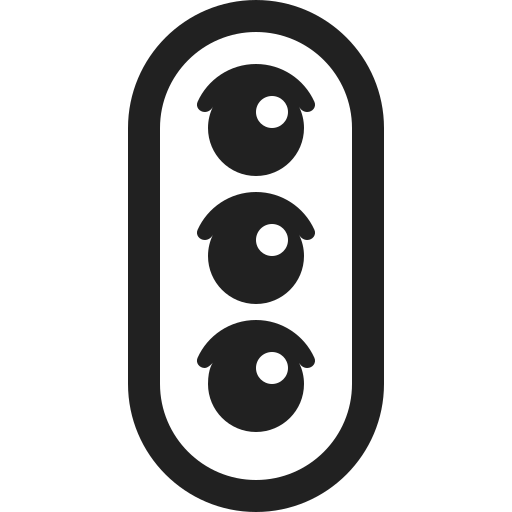
vertical traffic light high contrast